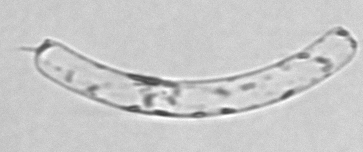
Label: Guinardia_striata